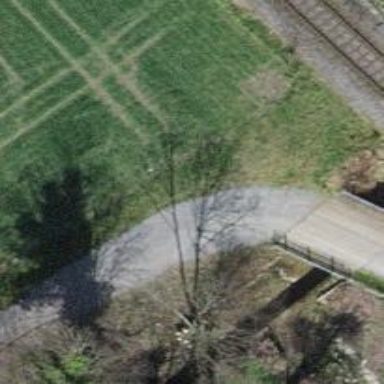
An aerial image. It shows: Track road with bridge. The road has fine gravel surface with grade 2 track type.